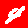
Digit: 4